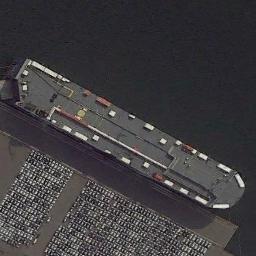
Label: ship